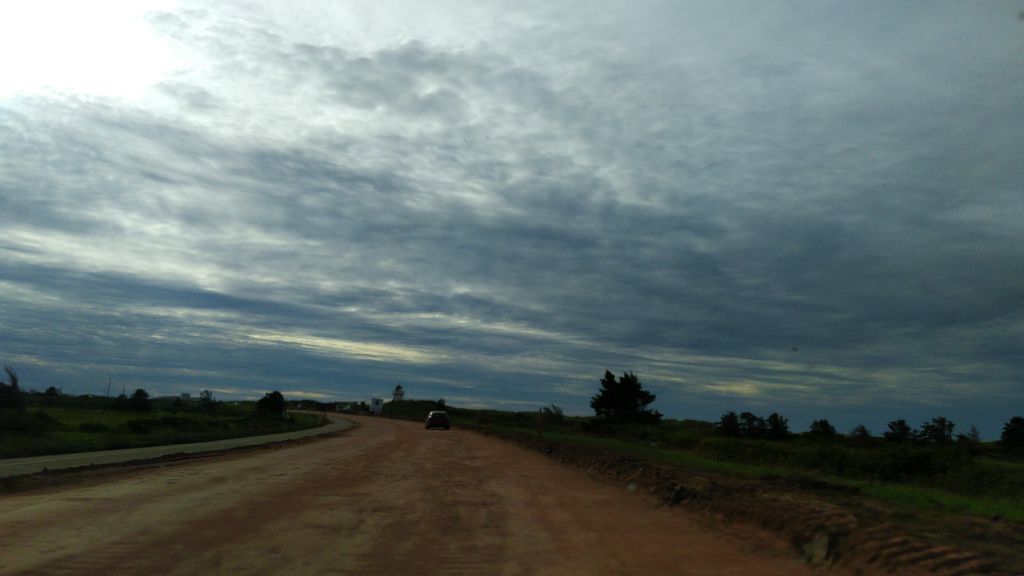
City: charlottetown